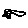
Label: bird